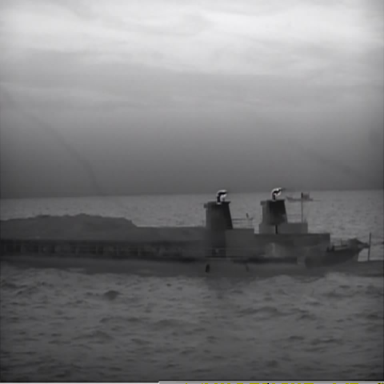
There are two objects shown in the infrared image, including a liner, and a bulk_carrier.